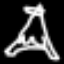
Label: The Eiffel Tower